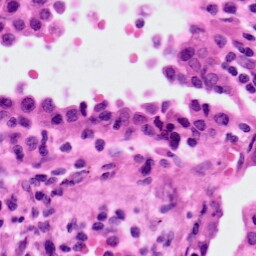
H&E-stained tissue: Lung